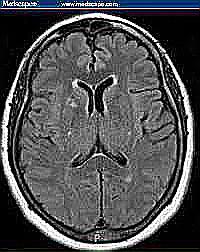
Label: notumor